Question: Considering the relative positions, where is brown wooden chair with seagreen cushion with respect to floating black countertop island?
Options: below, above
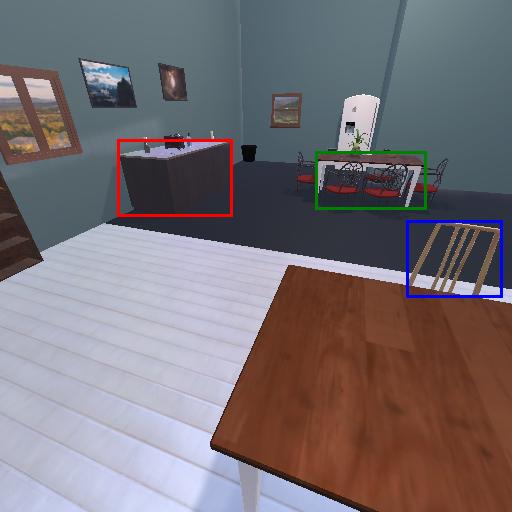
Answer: below